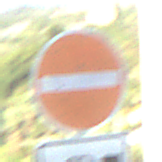
Verkehrszeichen: VerbotDerEinfahrt
Zusatzzeichen unten: MehrspurigeFahrzeugeFrei2
Umgebung: Outdoor, Urban
Tageszeit: MorningAfternoon
Wetter: Clear
Licht: Natural
Jahreszeit: NotSpecified
Kontrast: HighContrast